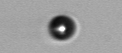
Label: bead